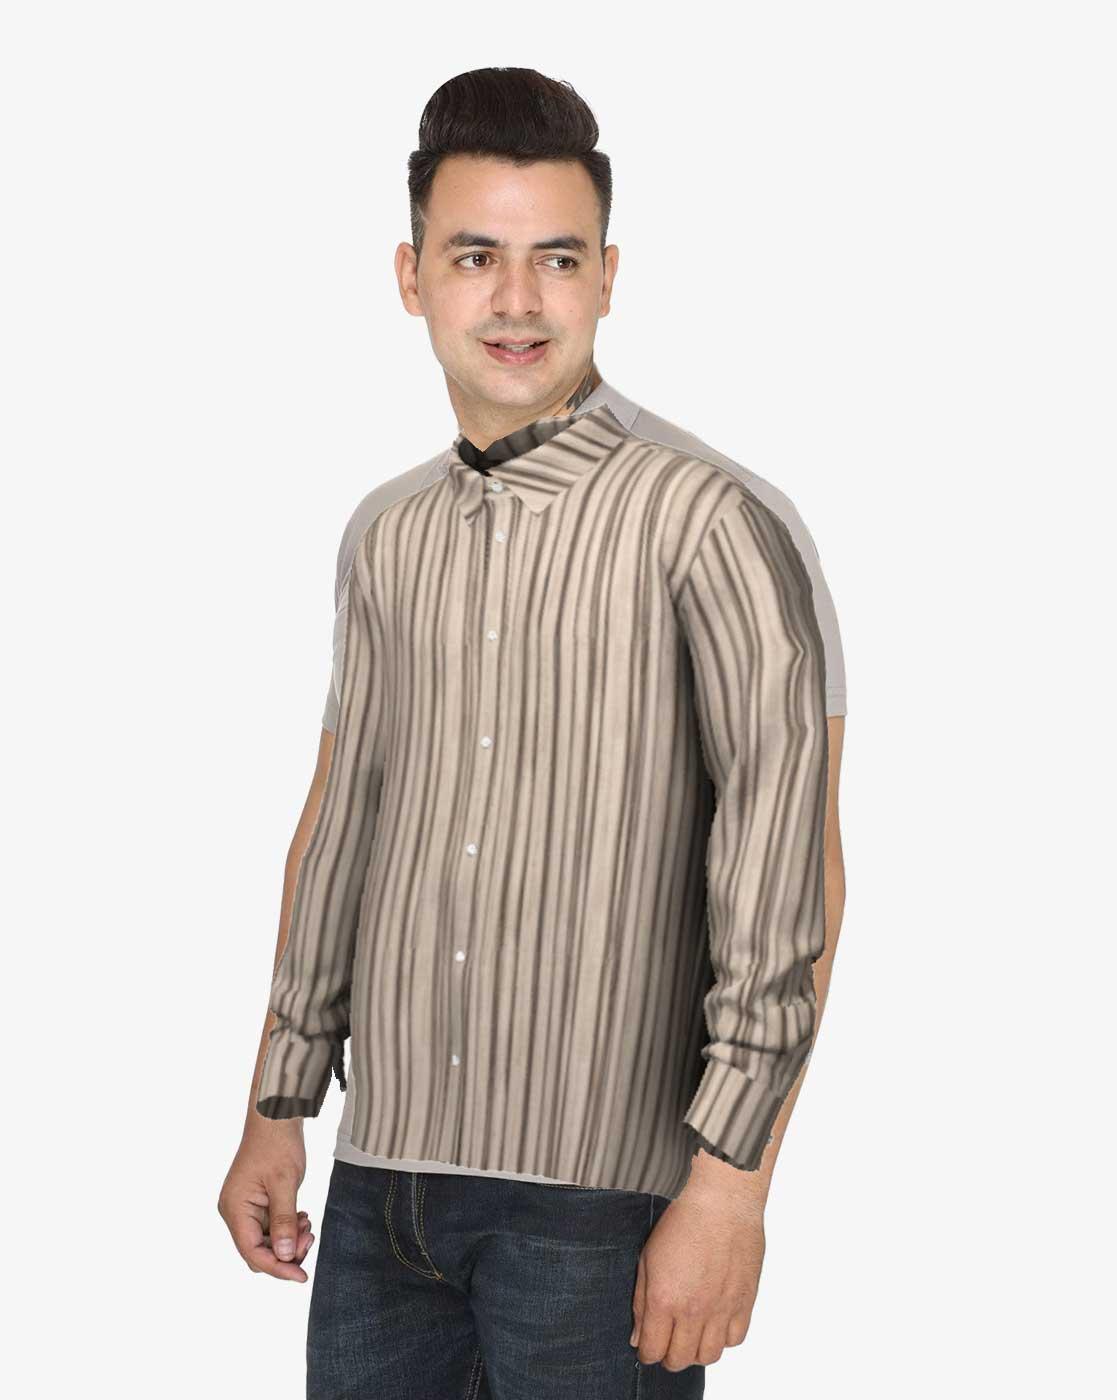
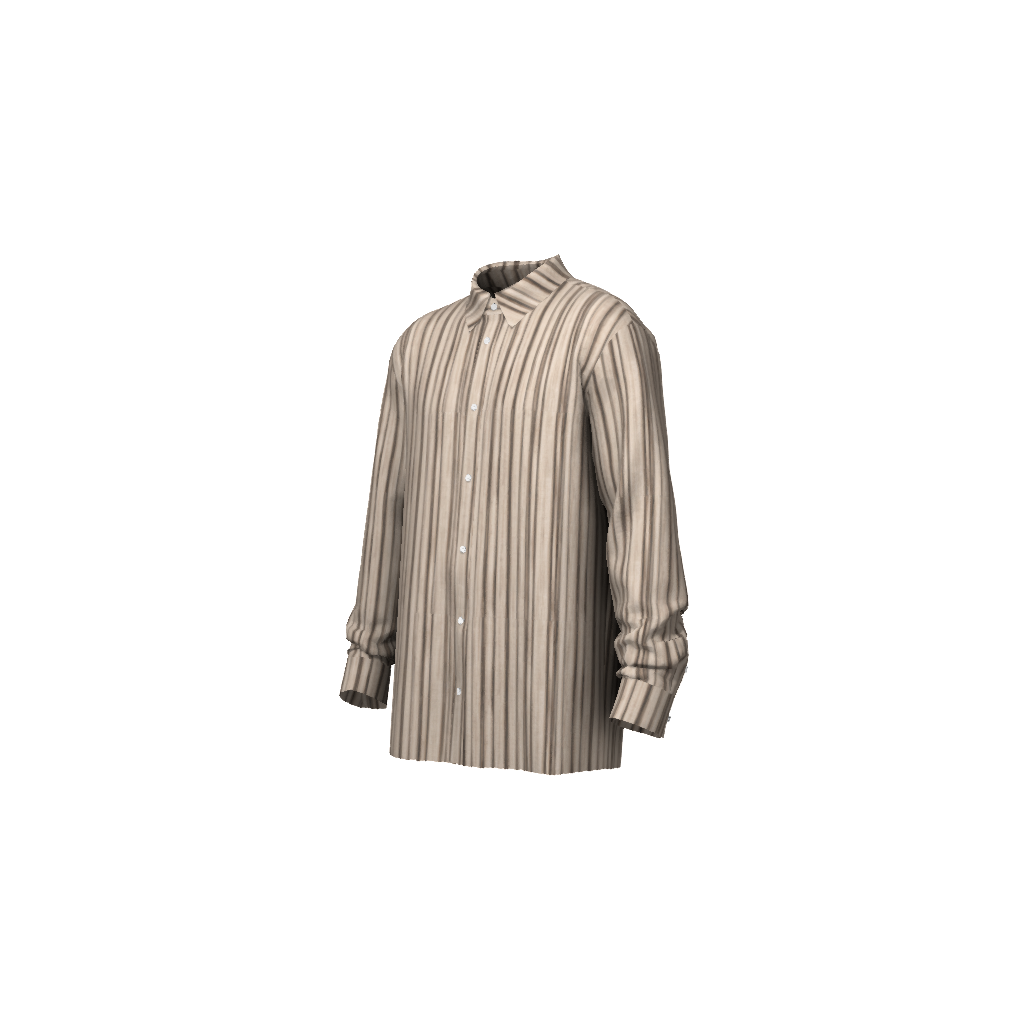
Clothing description: brown stripe button up tee